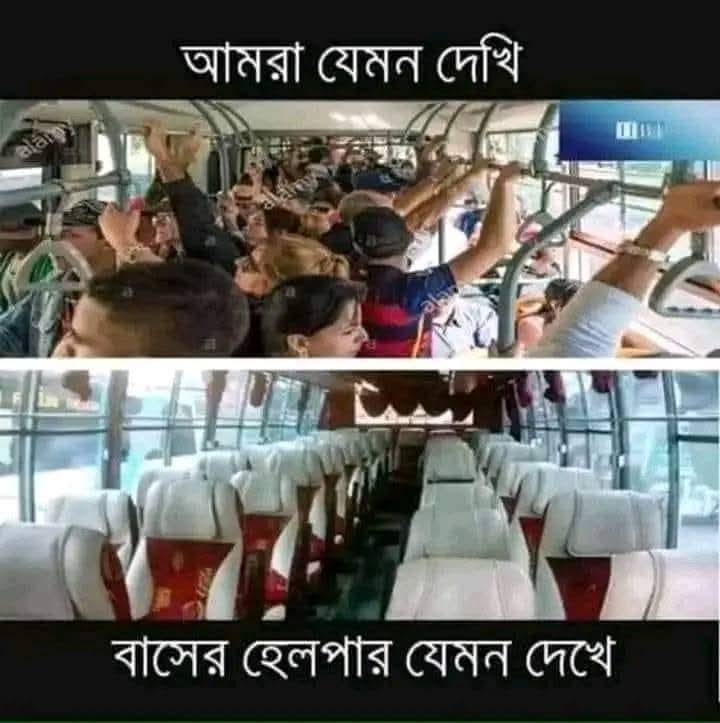
Text: আমরা যেমন দেখি
বাসের হেলপার যেমন দেখে
Label: Non Hate